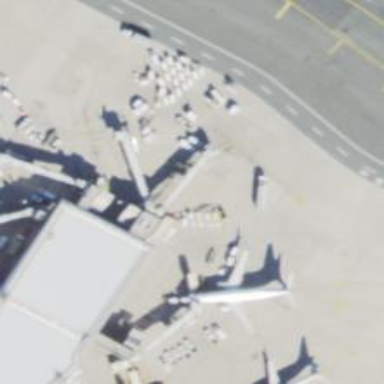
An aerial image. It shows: Airport gate.